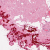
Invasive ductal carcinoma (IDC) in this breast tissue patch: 0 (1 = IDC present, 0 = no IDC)